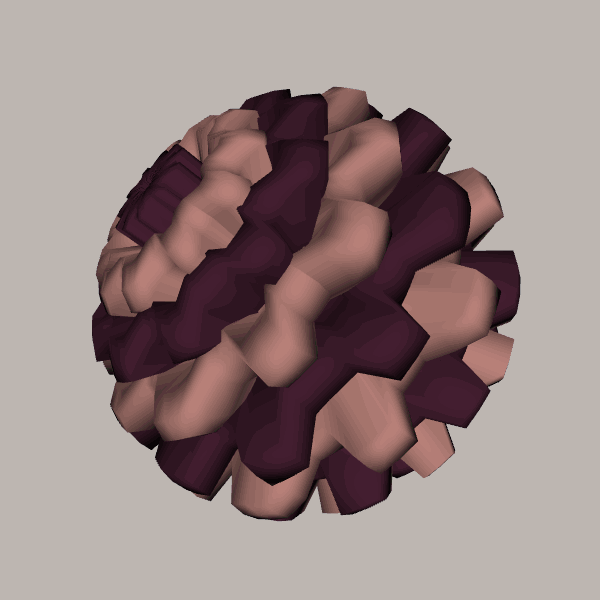
Background: light